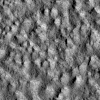
Atmospheric dust classification: not_dusty